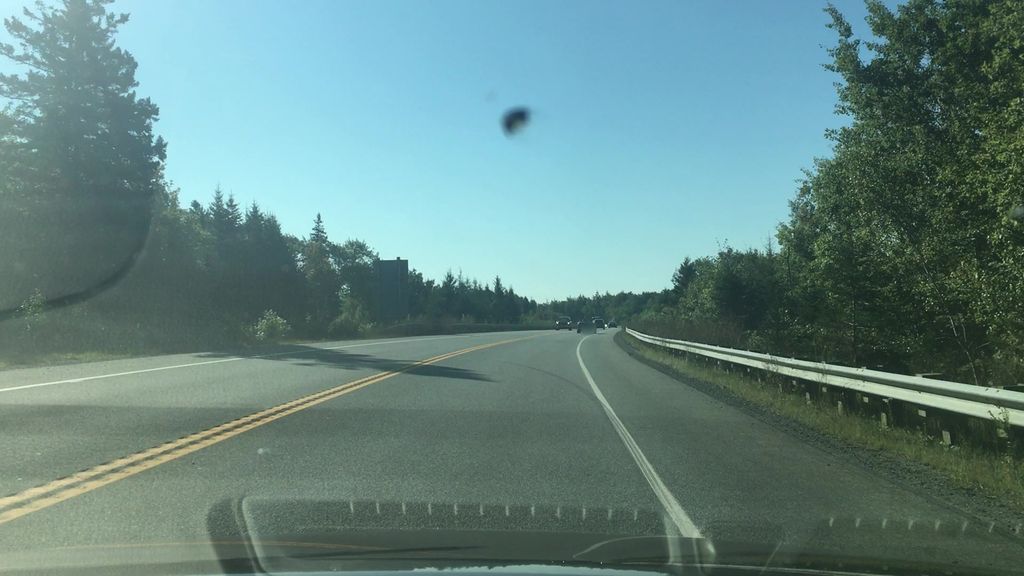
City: halifax